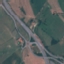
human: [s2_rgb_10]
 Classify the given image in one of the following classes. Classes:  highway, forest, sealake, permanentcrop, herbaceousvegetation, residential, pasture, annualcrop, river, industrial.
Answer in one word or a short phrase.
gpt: Highway